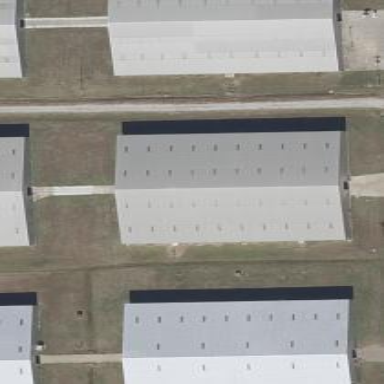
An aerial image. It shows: Warehouse building.